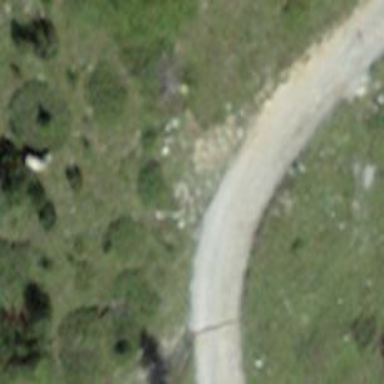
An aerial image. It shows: Track with grade 2 gravel surface.